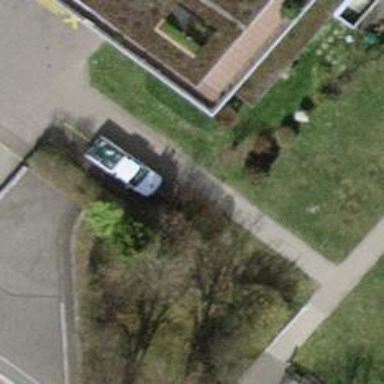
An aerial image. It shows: Driveway tunnel under the road.